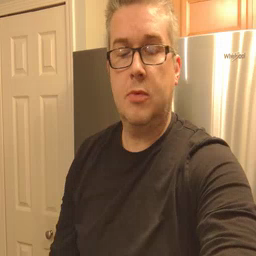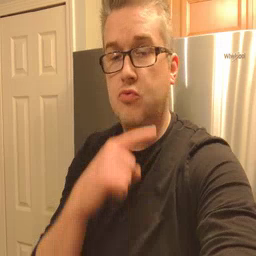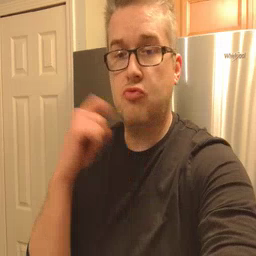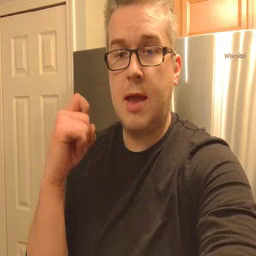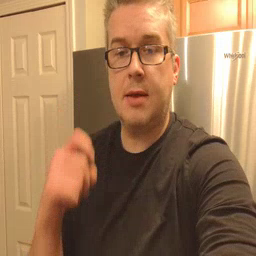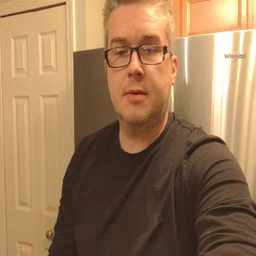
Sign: dry